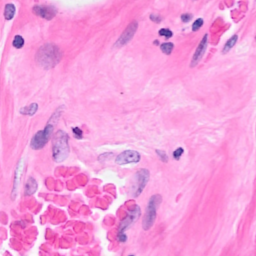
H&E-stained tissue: Breast